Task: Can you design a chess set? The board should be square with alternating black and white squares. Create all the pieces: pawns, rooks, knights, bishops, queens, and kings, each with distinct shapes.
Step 3786:
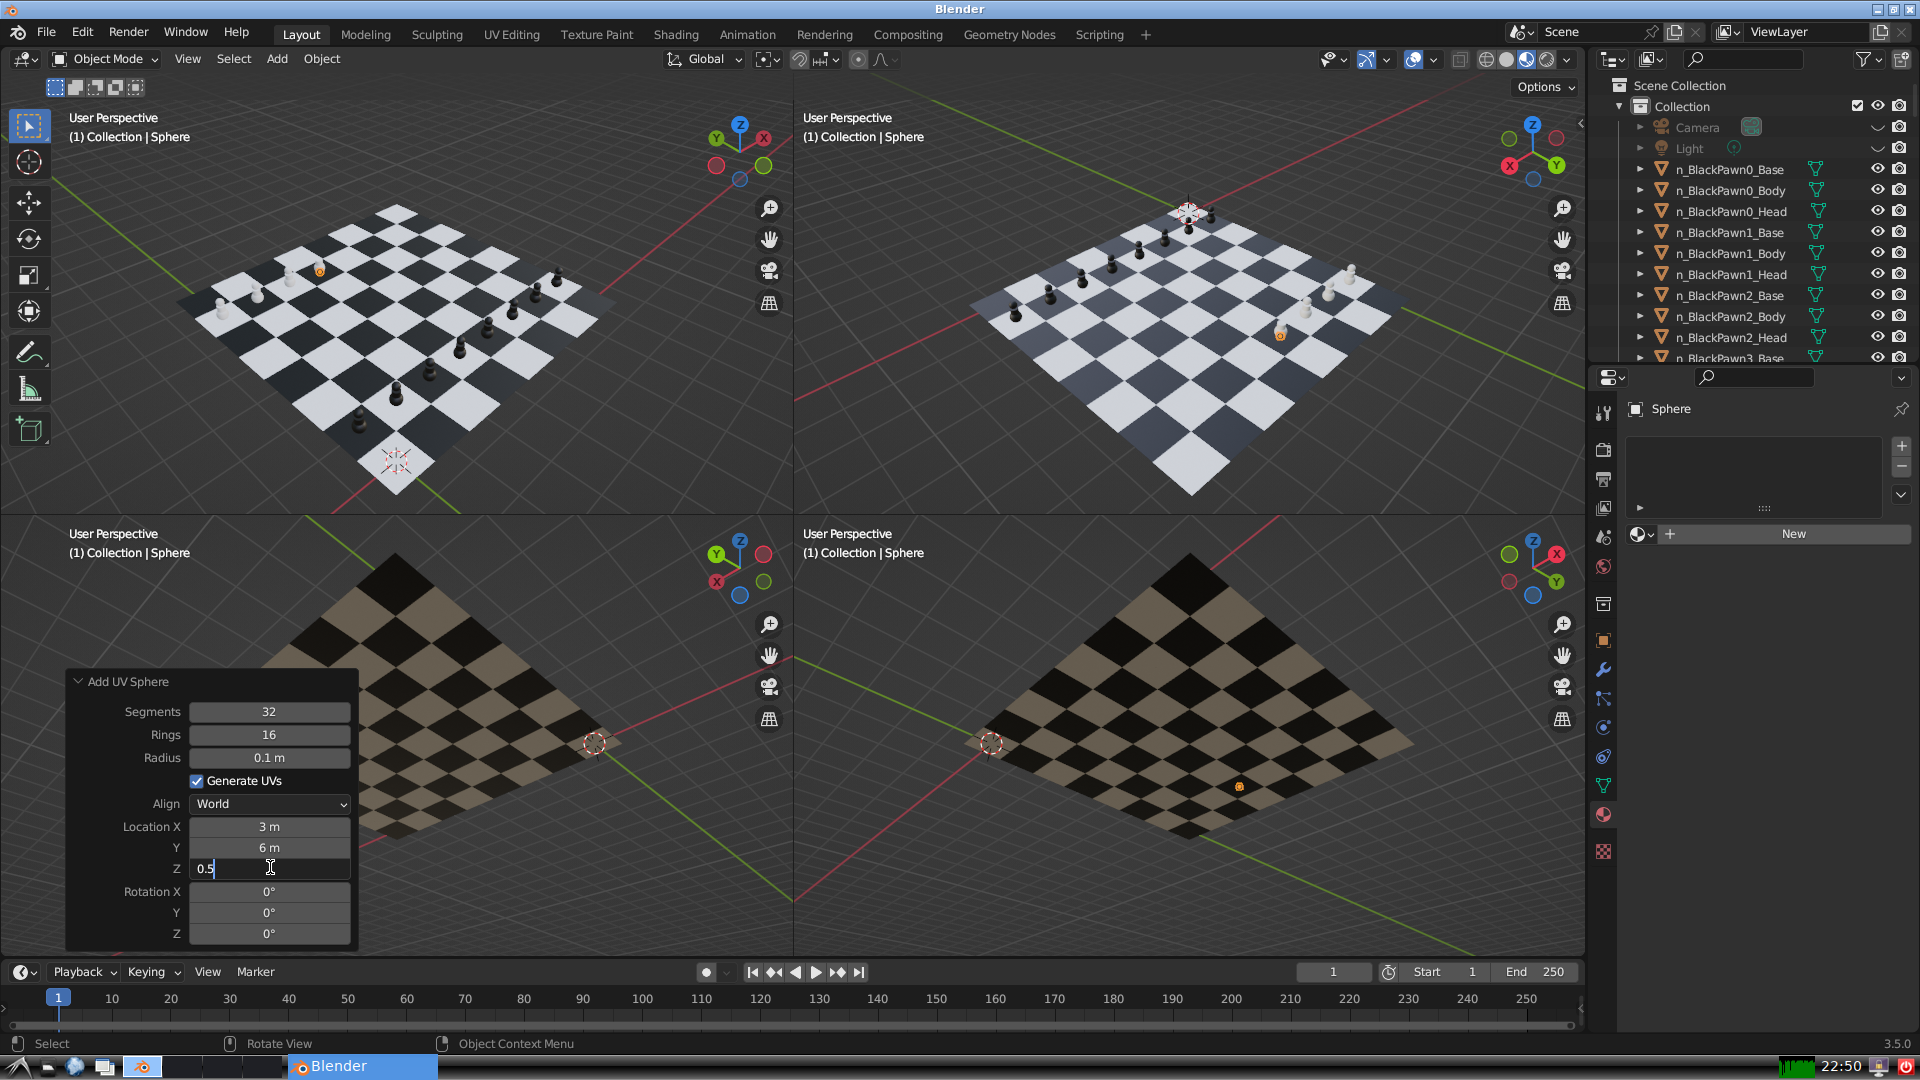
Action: {"key_press": ['Return']}